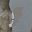
Label: 9